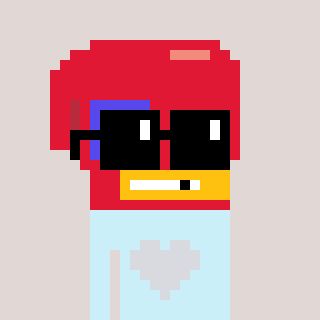
a pixel art character with square black sunglasses, a boxing glove-shaped head and a cold-colored body on a warm background